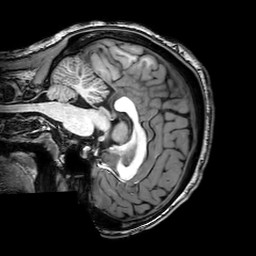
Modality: T1w
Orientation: sagittal
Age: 24
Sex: female
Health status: healthy
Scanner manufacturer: philips
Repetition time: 0.00817 s
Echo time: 0.00376 s